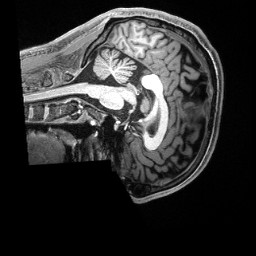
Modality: T1w
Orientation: sagittal
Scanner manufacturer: siemens
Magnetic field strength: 3 T
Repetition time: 2.5 s
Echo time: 0.00231 s